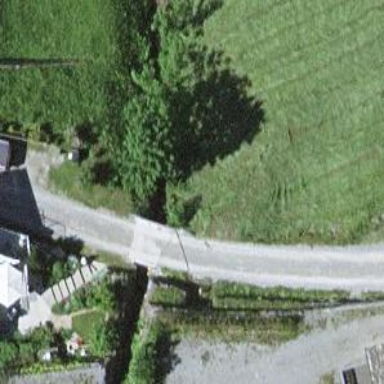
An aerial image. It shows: Fine gravel surfaced service road on bridge.